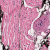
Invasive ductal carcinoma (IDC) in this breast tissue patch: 0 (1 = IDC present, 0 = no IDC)